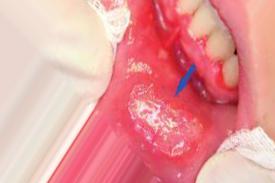
Condition: Mouth Ulcer